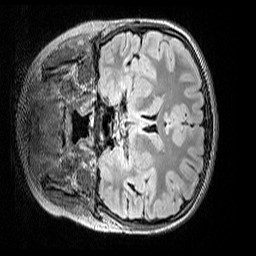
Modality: FLAIR
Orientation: coronal
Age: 11
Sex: female
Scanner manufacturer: siemens
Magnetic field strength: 3 T
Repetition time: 5 s
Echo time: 0.388 s